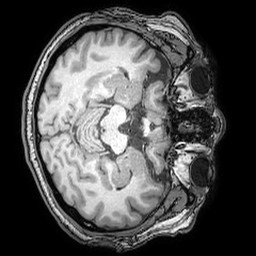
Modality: T1w
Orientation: axial
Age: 32
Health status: ill
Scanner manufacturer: philips
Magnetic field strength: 3 T
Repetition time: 0.007 s
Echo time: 0.0035 s